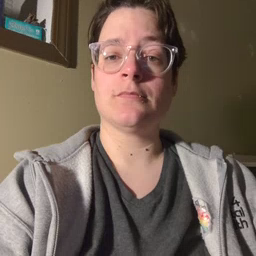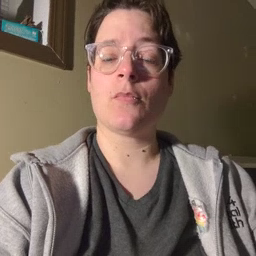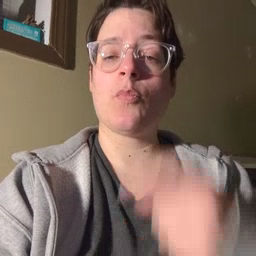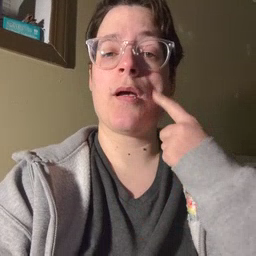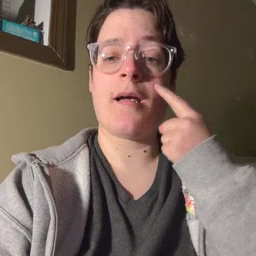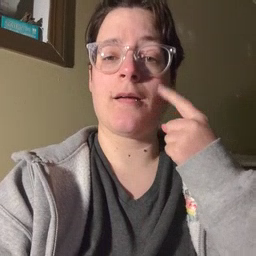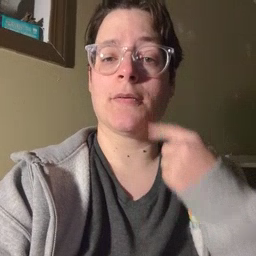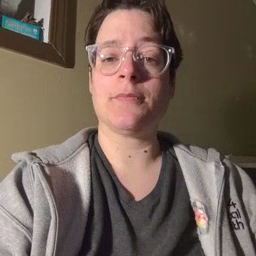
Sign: cry